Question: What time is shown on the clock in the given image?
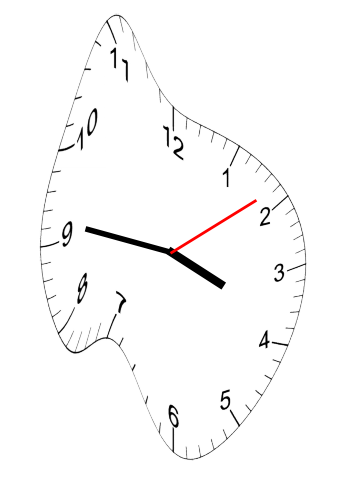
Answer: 03:46:09